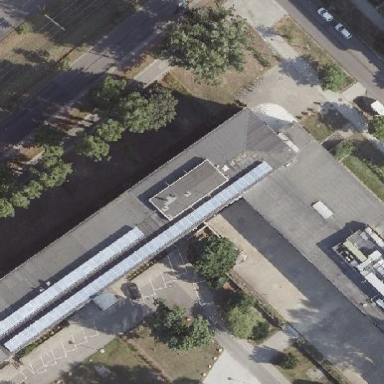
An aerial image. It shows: Building.